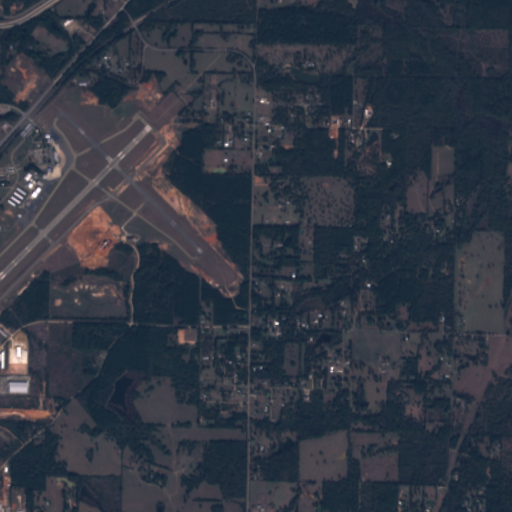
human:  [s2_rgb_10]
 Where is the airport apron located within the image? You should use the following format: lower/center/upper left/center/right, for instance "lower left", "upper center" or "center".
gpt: The airport apron is located in the upper left of the image.
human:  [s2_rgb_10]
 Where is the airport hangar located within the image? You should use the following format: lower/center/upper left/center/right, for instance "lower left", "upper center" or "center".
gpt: The airport hangar is located in the upper left of the image.
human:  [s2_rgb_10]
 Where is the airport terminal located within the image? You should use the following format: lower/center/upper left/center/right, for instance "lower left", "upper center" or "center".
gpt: The airport terminal is located in the upper left of the image.
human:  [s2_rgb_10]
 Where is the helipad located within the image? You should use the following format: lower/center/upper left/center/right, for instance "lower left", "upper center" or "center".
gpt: The helipad is located in the upper left of the image.
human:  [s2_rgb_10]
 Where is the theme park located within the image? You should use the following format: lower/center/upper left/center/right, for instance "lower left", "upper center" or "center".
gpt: The theme park is located in the upper left of the image.
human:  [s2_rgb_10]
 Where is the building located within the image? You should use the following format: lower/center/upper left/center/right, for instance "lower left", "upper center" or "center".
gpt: The building is located in the left of the image.
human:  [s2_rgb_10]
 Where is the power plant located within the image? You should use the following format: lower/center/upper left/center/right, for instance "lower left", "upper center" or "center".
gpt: There is no power plant in the image.